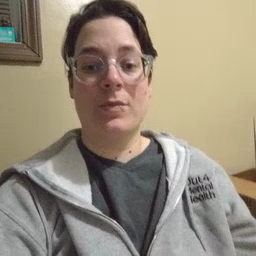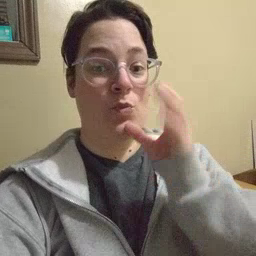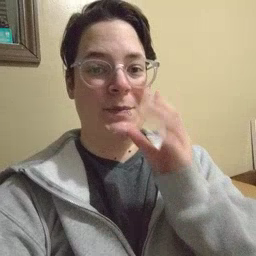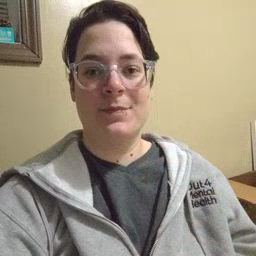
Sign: drink